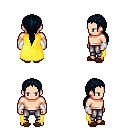
a pixel art fantasy rpg character, male body template, human, light skin, yellow cape, metal pants, raven ponytail hairstyle, white cloth bracers, brown slippers, four views (front, back, left, right), 2x2 character sprite sheet, small pixel art, hard edges, no anti-aliasing